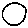
Label: circle